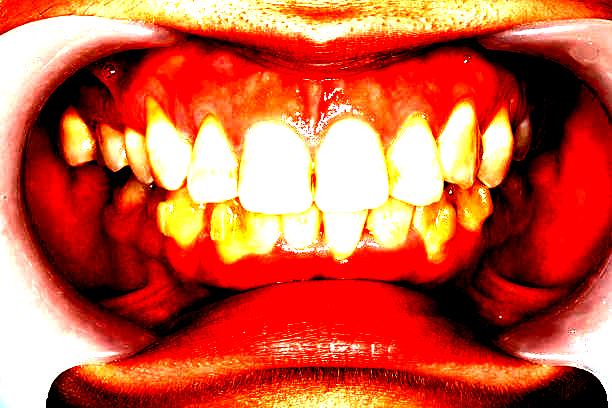
Condition: Calculus